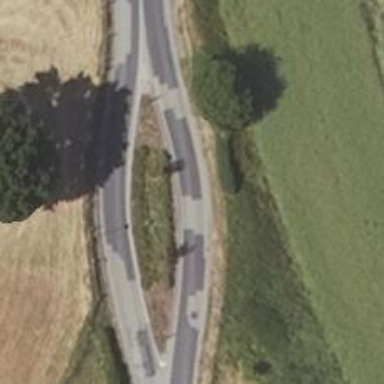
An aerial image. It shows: Secondary link road.